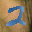
Label: 2